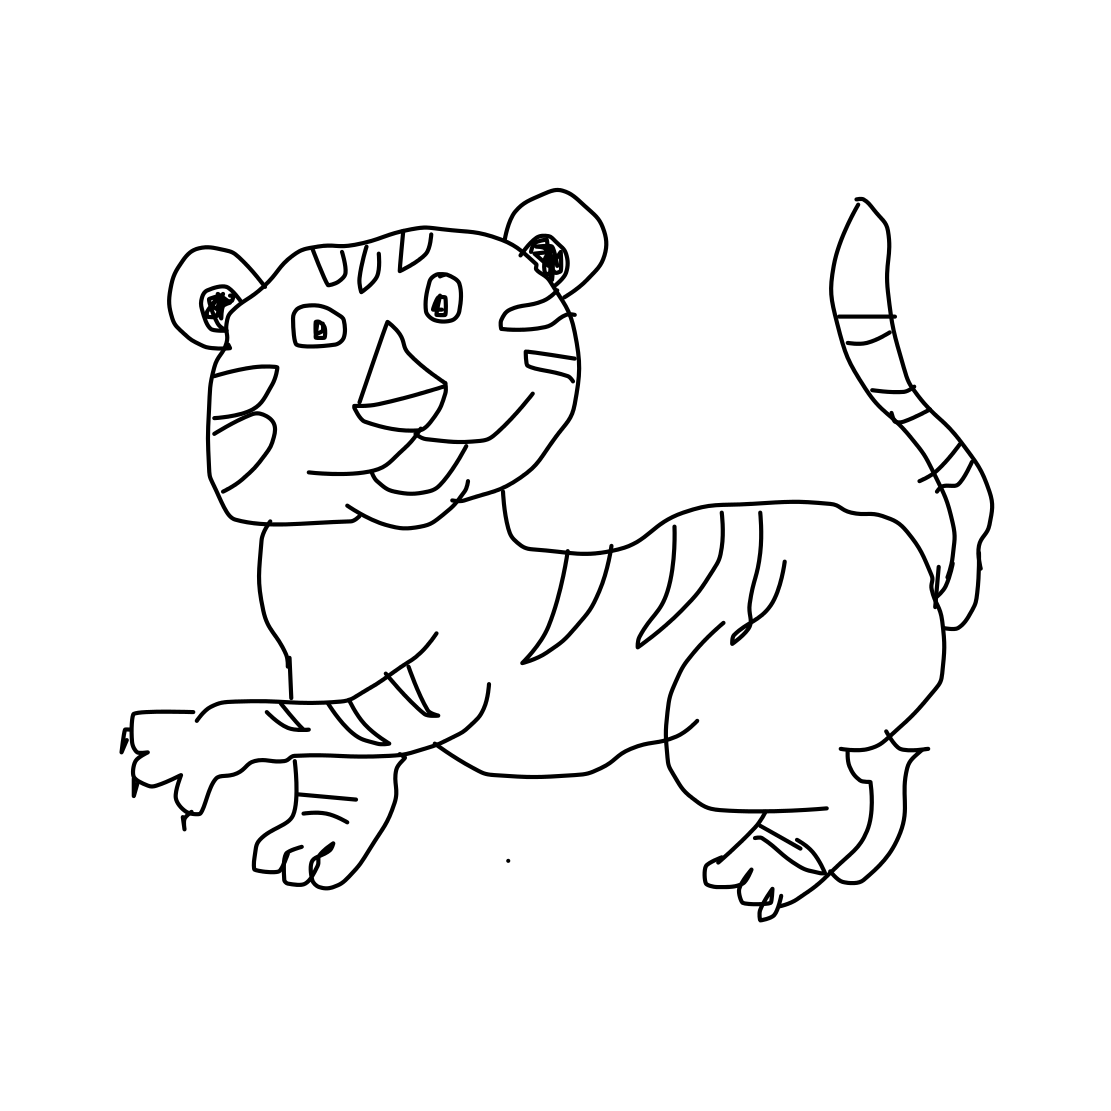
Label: tiger